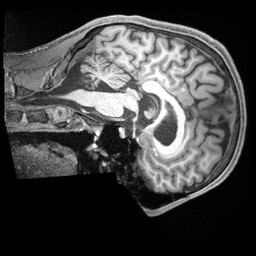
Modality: T1w
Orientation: sagittal
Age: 36
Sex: male
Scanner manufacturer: siemens
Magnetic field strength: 3 T
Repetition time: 2.4 s
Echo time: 0.00226 s